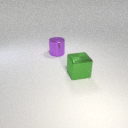
large green metal cube in front of large purple metal cylinder